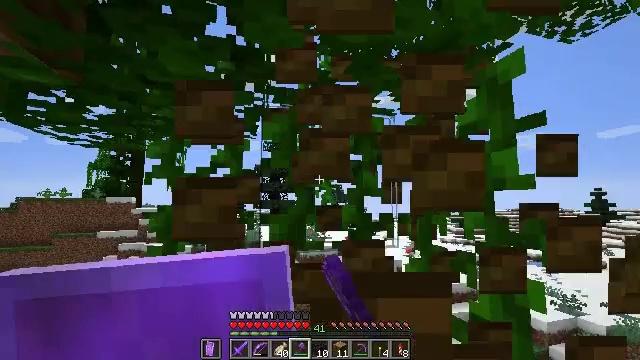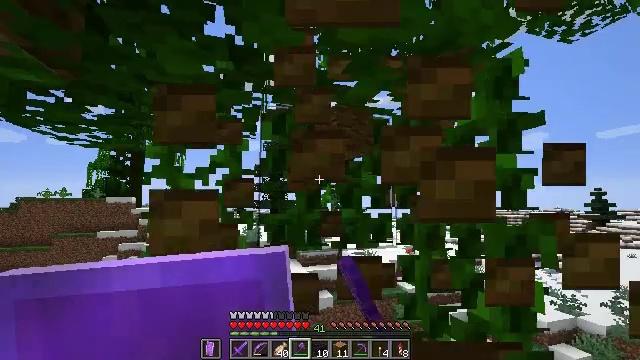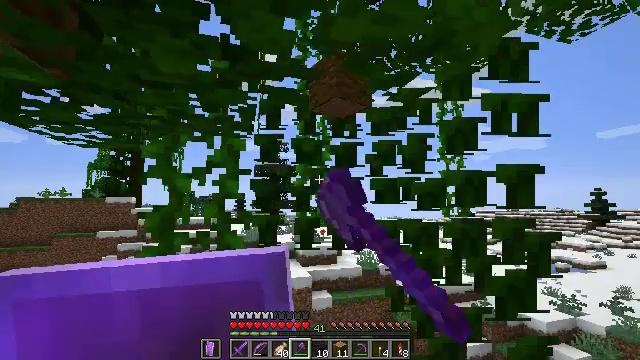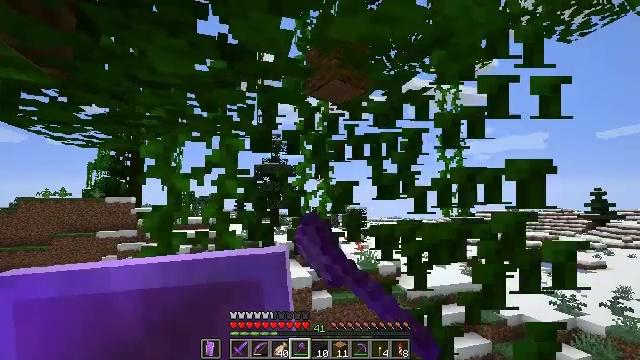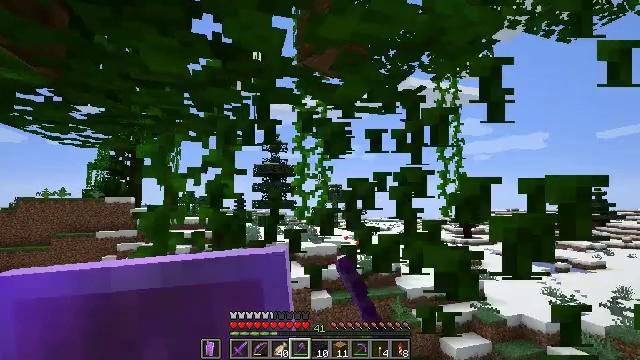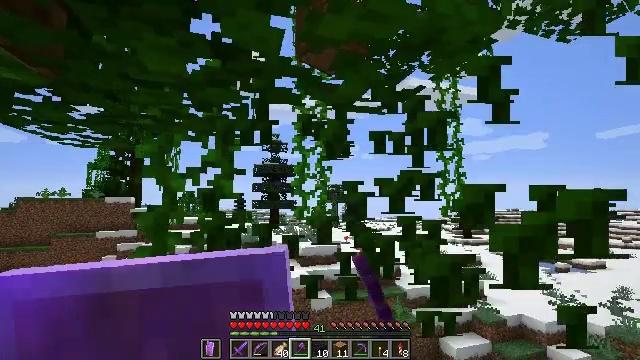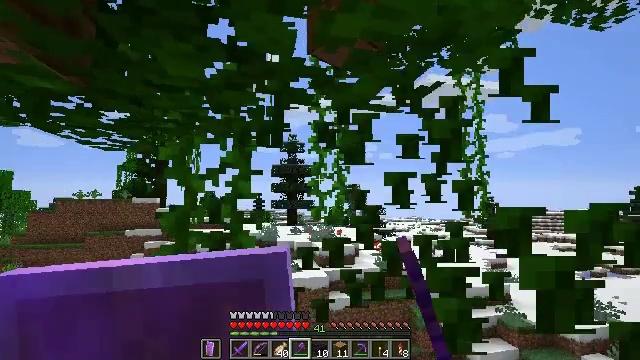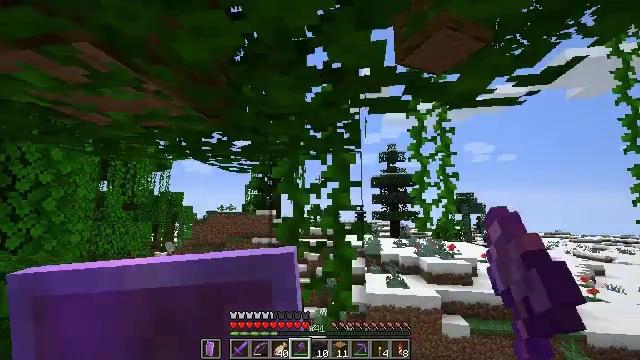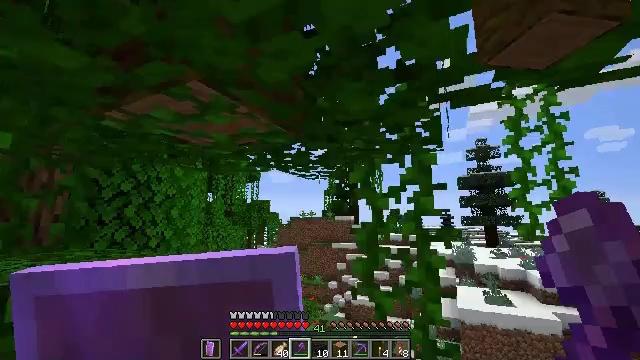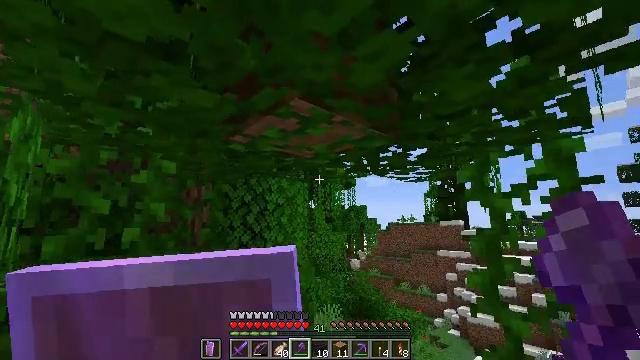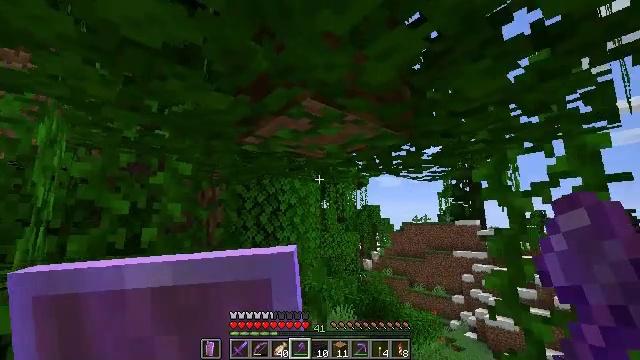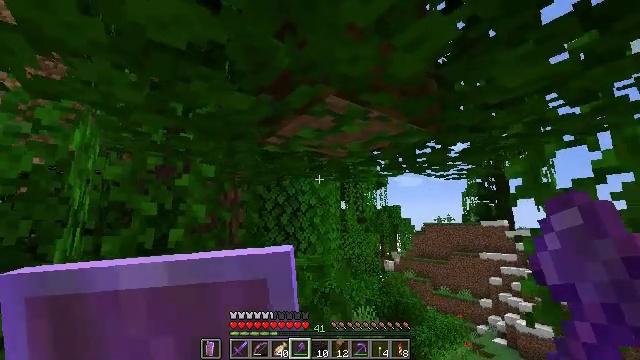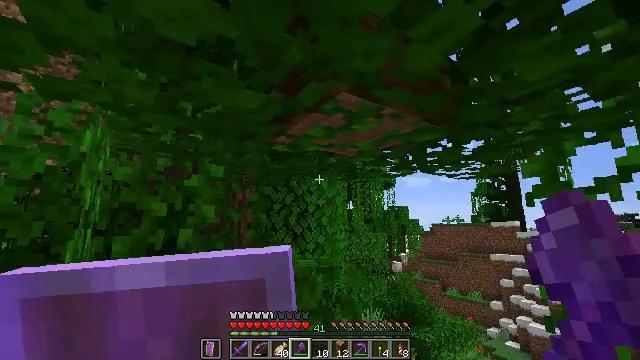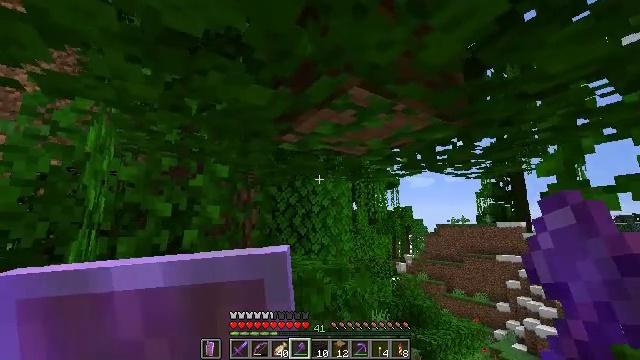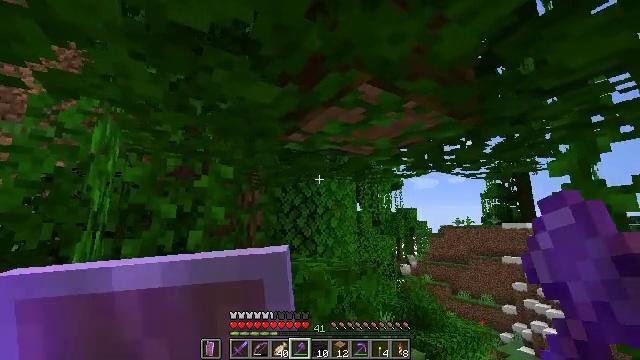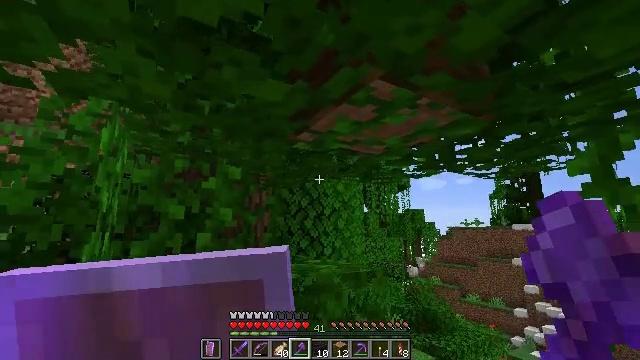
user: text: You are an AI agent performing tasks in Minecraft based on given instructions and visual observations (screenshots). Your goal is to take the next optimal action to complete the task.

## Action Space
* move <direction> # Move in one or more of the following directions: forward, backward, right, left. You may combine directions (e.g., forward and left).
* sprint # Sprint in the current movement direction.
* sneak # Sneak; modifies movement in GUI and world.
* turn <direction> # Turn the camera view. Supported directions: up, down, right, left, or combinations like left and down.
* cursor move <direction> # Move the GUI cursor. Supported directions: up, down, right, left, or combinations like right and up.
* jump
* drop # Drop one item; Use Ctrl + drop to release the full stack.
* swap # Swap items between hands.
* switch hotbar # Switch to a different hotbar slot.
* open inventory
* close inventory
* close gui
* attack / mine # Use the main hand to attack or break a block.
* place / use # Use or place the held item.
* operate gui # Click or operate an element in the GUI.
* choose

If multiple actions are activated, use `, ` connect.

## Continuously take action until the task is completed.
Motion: motion action
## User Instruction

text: Break the vines.
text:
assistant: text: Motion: move forward, sneak, attack / mine
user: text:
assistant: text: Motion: move forward, sneak, attack / mine
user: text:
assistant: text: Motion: move forward, sneak, attack / mine
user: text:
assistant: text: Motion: move forward, sneak, attack / mine
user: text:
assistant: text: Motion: move forward, sneak
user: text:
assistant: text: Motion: move forward, sneak, turn left
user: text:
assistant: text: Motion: move forward, sneak, turn left and up
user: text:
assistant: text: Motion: move forward, sneak, turn left and up
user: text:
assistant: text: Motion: move forward, sneak, turn left and up
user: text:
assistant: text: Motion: move forward, sneak, turn left
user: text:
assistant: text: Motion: move forward, sneak, turn left
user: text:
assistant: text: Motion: move forward, sneak, turn left
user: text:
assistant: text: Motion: move forward, sneak
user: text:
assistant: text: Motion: move forward, sneak
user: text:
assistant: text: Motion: move forward, sneak, turn left
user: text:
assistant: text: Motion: move forward, sneak
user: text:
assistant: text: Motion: move forward, sneak, turn right and up
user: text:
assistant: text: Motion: move forward, sneak, turn right and up
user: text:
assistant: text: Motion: move forward, sneak
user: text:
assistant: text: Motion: move forward, sneak
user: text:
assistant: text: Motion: move forward, sneak
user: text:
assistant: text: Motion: move forward, sneak, turn down
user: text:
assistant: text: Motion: move forward, sneak, turn down
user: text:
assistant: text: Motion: move forward, sneak, turn left and down
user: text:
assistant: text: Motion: move forward, sneak
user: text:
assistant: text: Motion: move forward, sneak
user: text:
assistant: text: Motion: move forward, sneak
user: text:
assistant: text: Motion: move forward, sneak
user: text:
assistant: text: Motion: move forward, sneak
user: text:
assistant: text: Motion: move forward, sneak, turn up